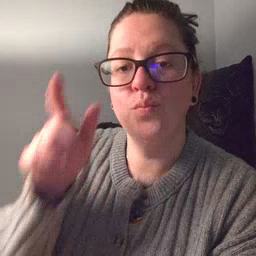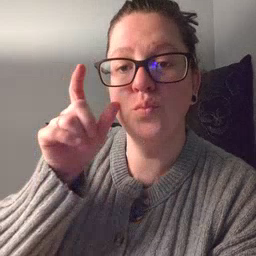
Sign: moon